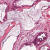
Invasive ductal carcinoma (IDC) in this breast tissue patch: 0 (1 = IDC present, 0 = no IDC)